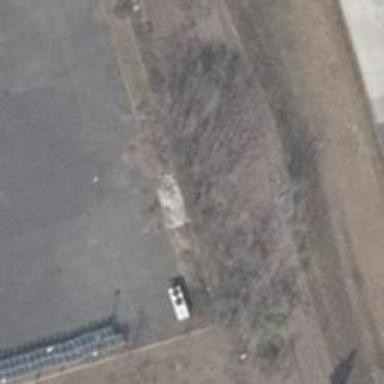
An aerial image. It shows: Abandoned railway yard.